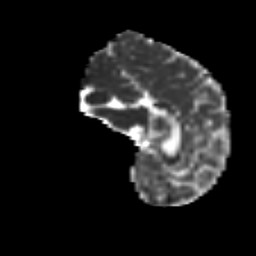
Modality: MD
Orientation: sagittal
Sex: male
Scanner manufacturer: siemens
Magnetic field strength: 3 T
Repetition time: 5 s
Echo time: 0.071 s